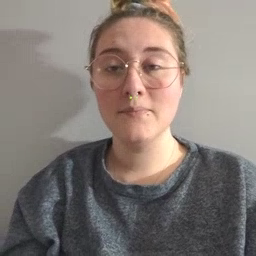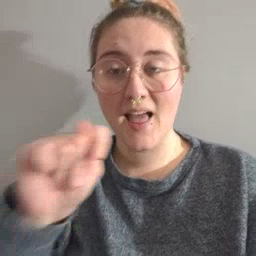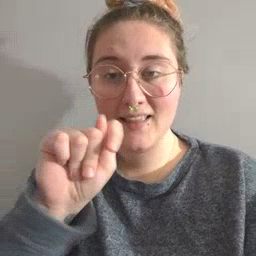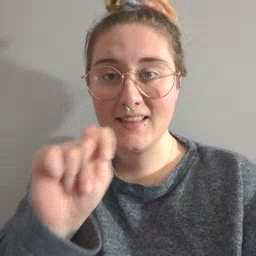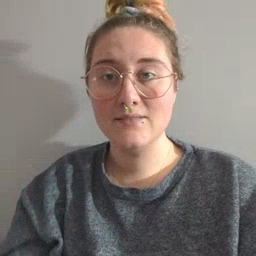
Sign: potty